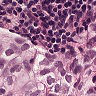
Metastatic tissue present: yes